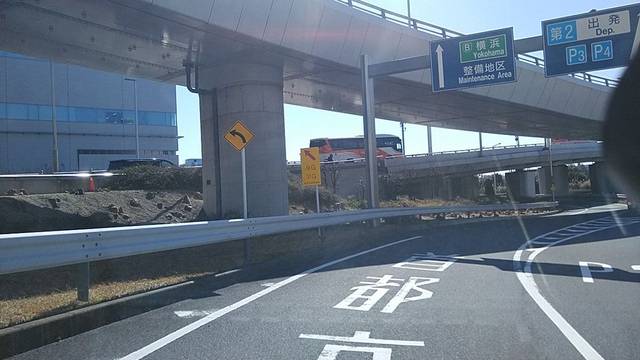
Region: Japan
Coordinates: 35.548, 139.79